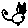
Label: cat